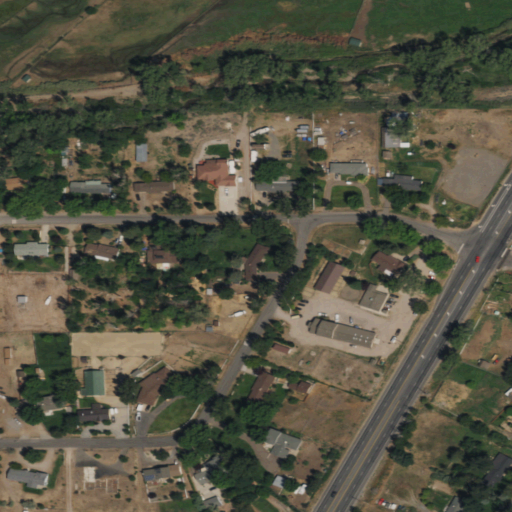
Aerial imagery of valley in Nevada named Pleasant Valley containing low intensity development, open development, shrub, herbaceous wetlands, grassland, medium intensity development, woody wetlands, and high intensity development